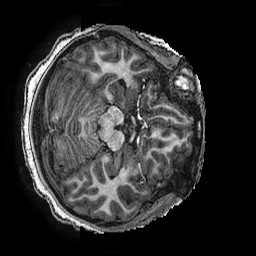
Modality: T1w
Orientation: axial
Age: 12
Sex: female
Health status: ill
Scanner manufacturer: ge
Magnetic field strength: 3 T
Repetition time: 0.00766 s
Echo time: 0.003476 s